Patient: sex M, age 61
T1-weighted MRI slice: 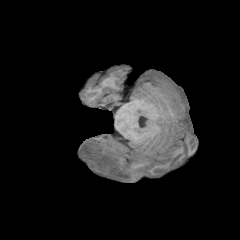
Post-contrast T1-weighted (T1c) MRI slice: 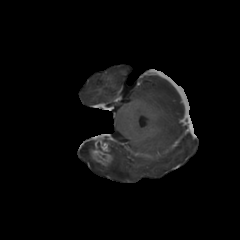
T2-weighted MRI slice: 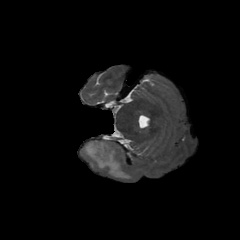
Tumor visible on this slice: yes
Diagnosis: Glioblastoma, IDH-wildtype
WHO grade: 4